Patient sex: M
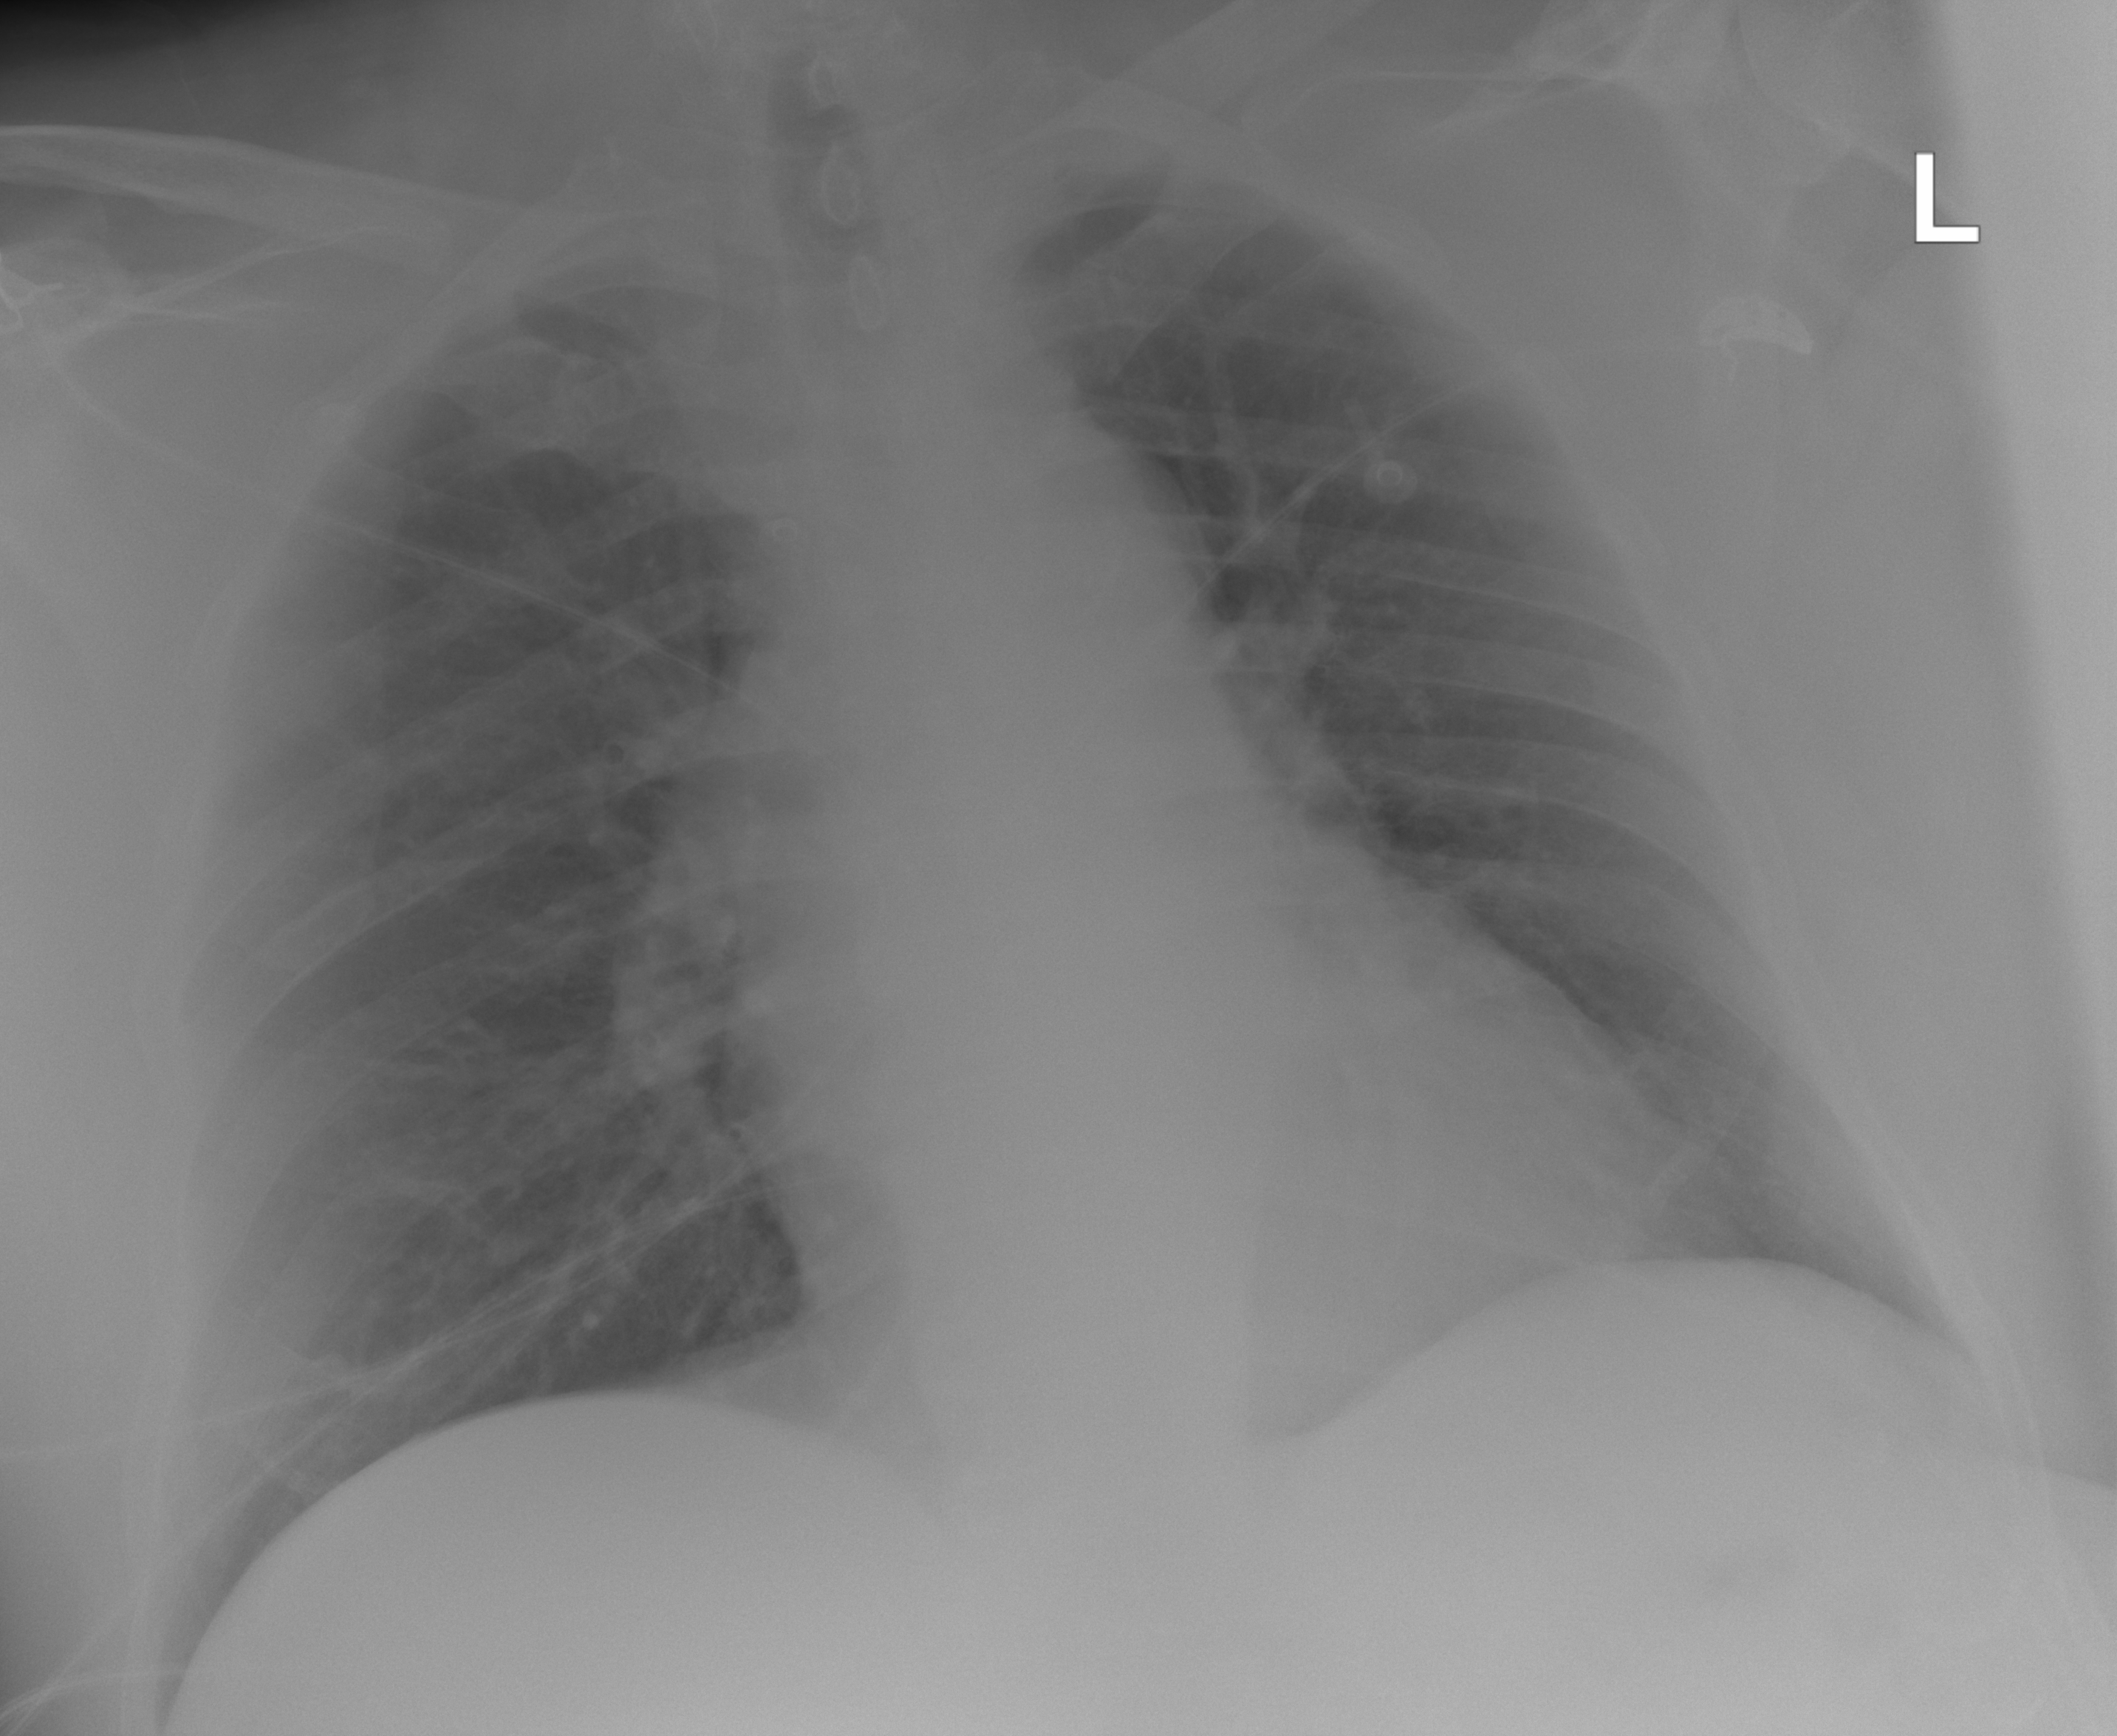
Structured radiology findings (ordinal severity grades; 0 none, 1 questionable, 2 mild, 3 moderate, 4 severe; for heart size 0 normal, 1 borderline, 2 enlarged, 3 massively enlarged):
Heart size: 0
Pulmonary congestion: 1
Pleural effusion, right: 0
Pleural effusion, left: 0
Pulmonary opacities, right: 0
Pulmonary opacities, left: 0
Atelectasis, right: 0
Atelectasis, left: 0